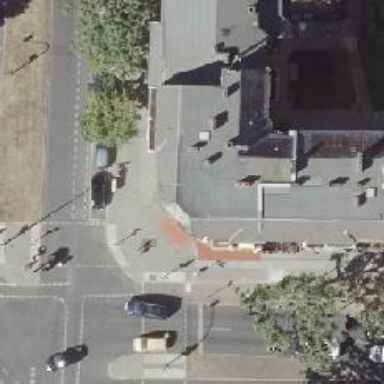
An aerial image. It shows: Café.